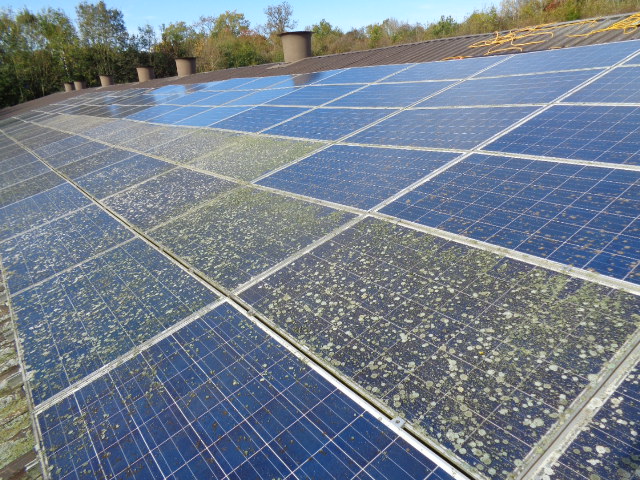
Label: Dusty